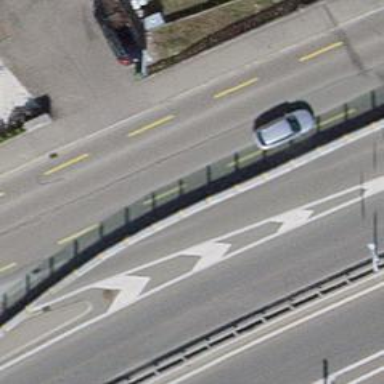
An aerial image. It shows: Motorroad with trunk link.